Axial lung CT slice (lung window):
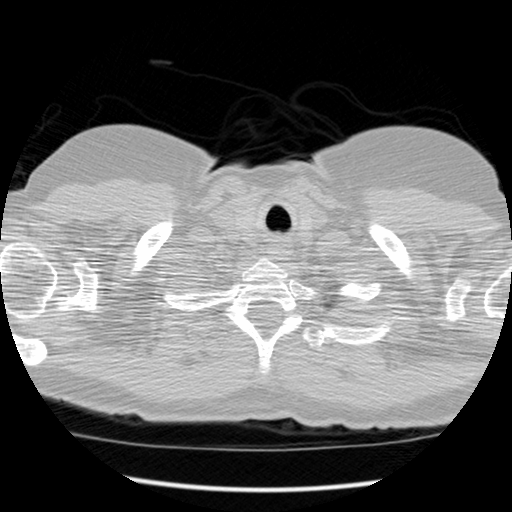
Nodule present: no